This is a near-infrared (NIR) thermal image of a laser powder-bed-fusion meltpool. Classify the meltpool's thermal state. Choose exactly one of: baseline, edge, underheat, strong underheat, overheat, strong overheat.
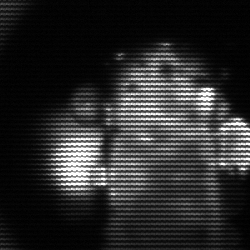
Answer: strong underheat